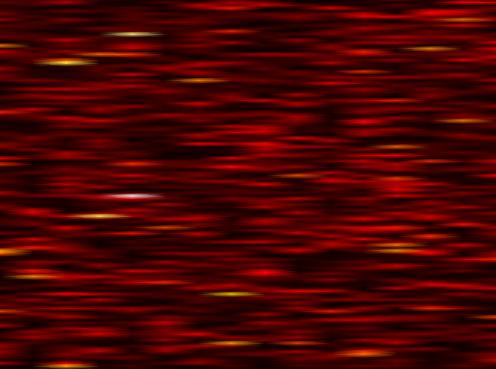
Label: OFDM